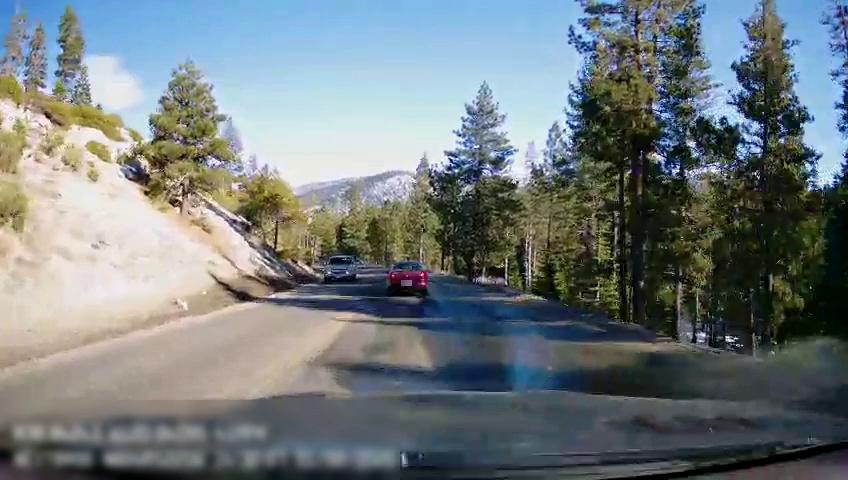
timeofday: Day
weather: Sunny
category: Drivable Space
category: Vehicles | Car
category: Vehicles | Truck
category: Lanes | Opposite Lane
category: Lanes | Current Lane
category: Lanes | Opposite Lane